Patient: sex F, age 64
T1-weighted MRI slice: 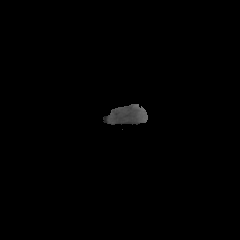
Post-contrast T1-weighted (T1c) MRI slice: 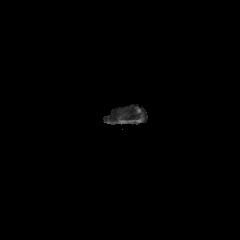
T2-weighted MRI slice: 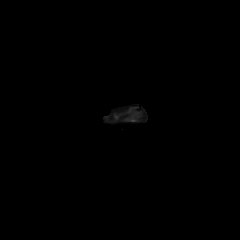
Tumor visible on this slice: no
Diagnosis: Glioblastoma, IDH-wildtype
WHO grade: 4